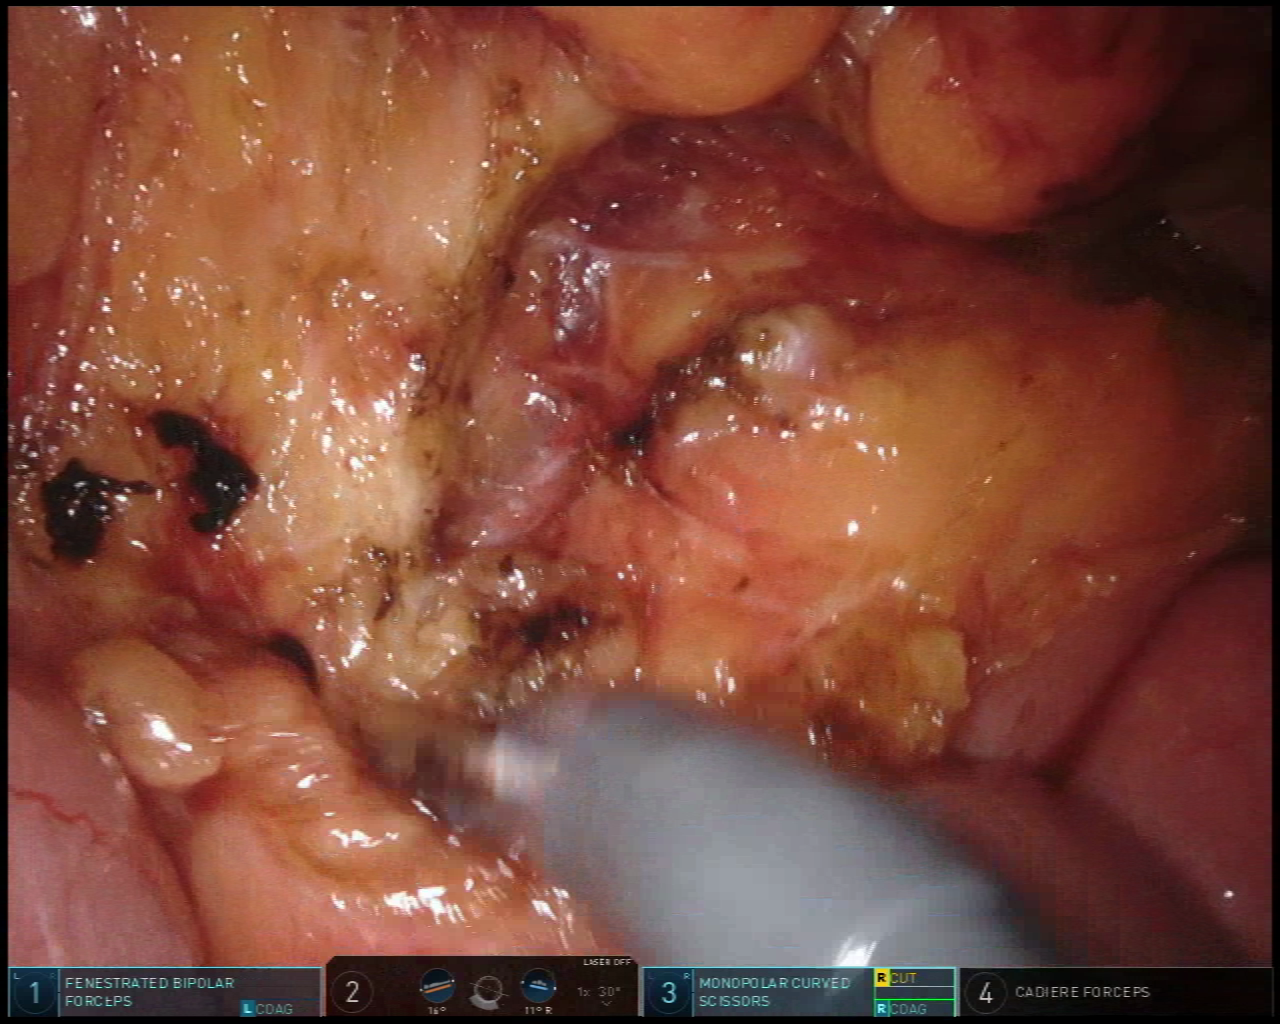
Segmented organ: ureter
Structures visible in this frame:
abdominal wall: no
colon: no
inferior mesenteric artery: no
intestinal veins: no
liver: no
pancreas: no
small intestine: yes
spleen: no
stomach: no
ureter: yes
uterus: no
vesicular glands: no